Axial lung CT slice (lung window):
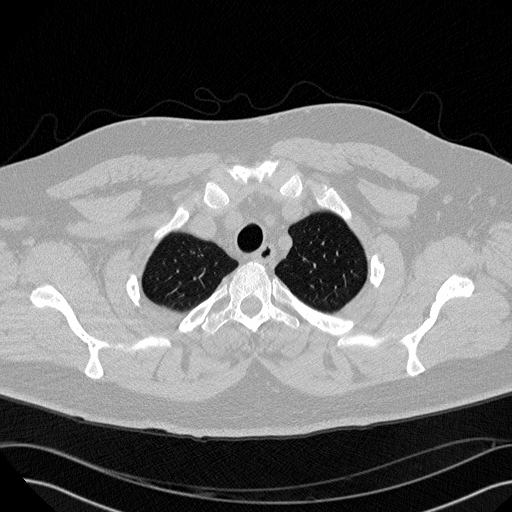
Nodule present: no